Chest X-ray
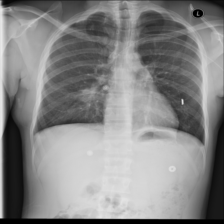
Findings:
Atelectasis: negative
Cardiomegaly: negative
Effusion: negative
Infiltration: positive
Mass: positive
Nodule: negative
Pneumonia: negative
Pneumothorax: negative
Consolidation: negative
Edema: negative
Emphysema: negative
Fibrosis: negative
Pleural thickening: positive
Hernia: negative